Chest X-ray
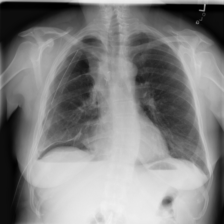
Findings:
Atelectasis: negative
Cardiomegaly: negative
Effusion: positive
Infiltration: negative
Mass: negative
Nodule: negative
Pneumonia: negative
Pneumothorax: negative
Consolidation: negative
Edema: negative
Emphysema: negative
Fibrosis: negative
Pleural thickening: negative
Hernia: negative